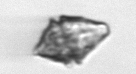
Label: Kryptoperidinium_triquetrum